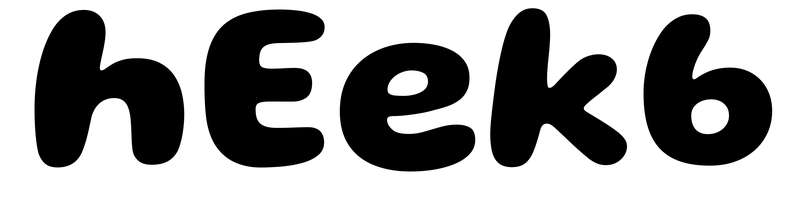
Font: Gluten_Bold